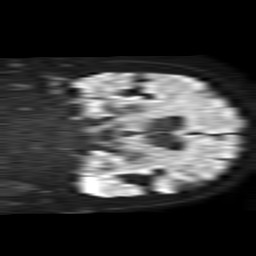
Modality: TRACE
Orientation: coronal
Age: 73
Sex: male
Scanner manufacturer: philips
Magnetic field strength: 1.5 T
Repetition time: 4.6 s
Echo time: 0.08528 s